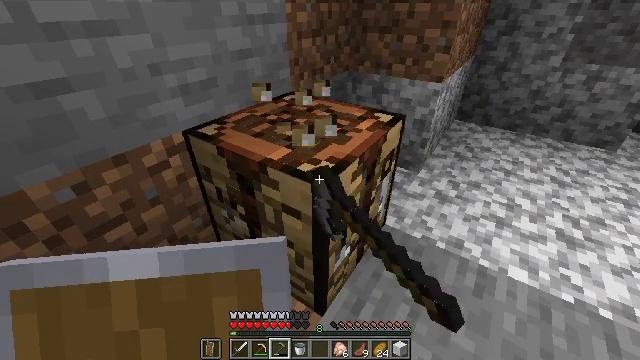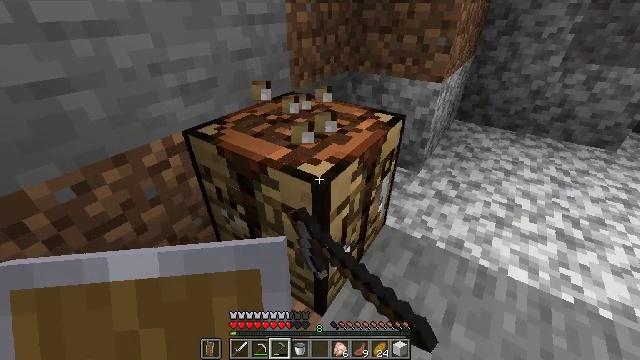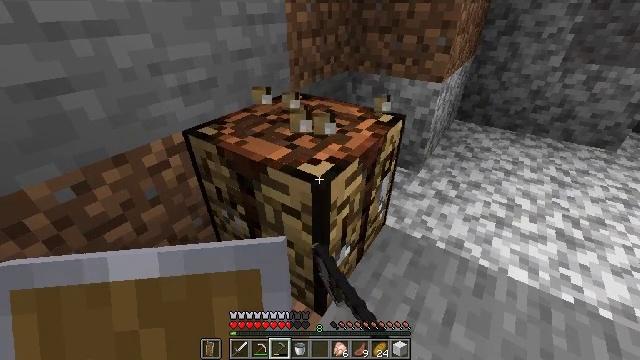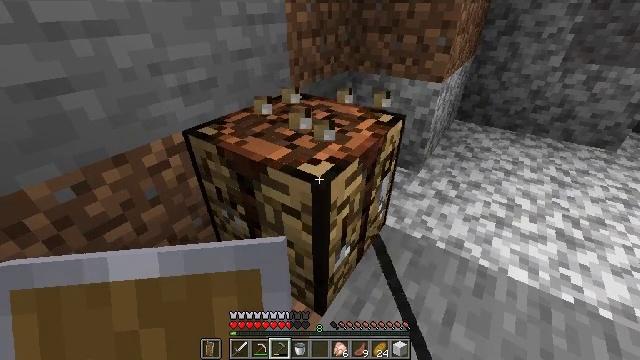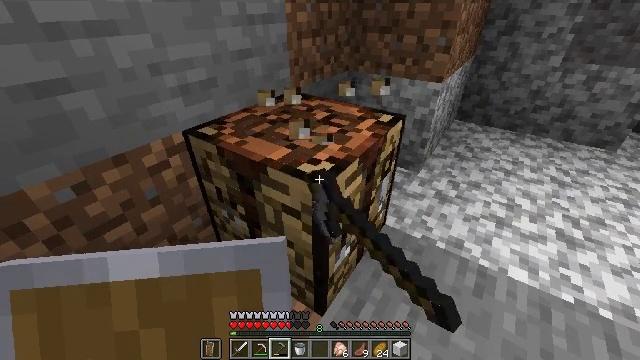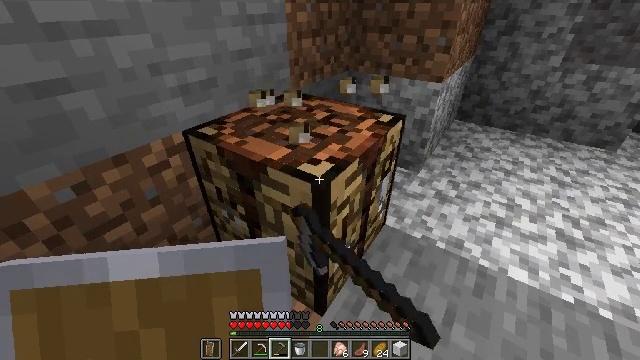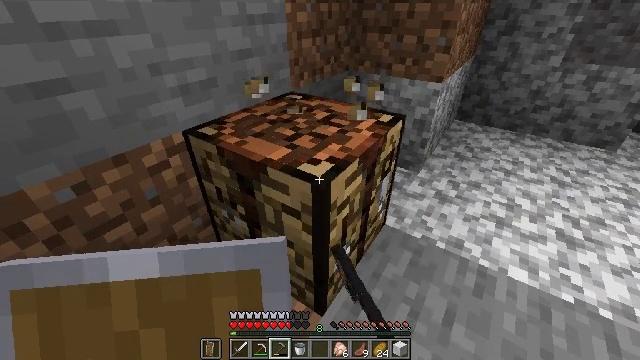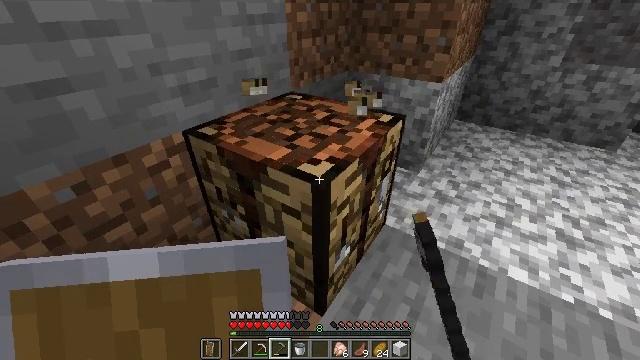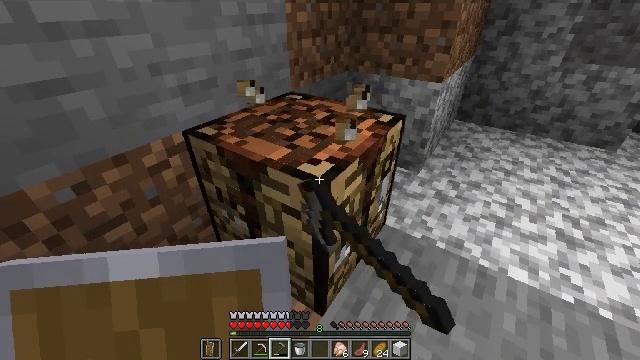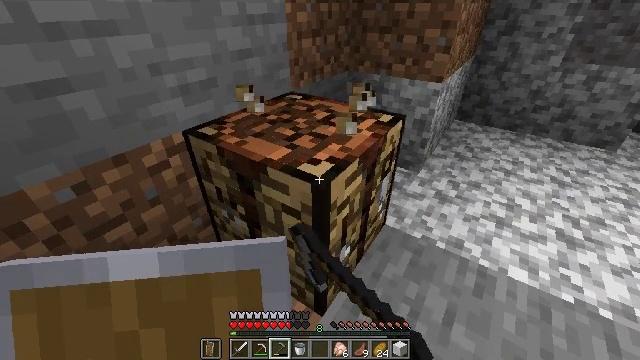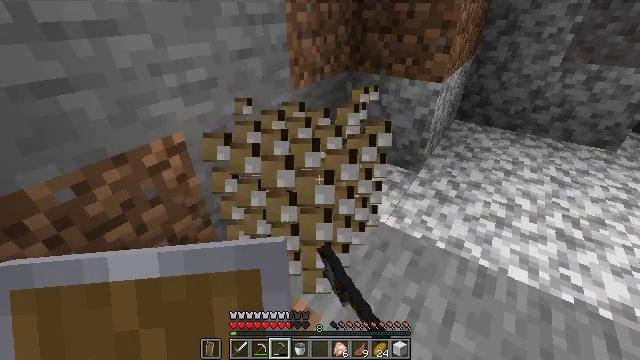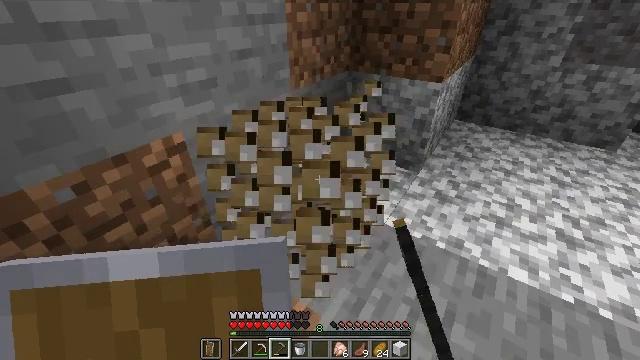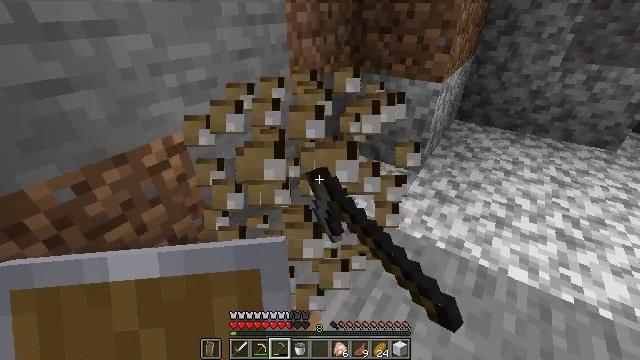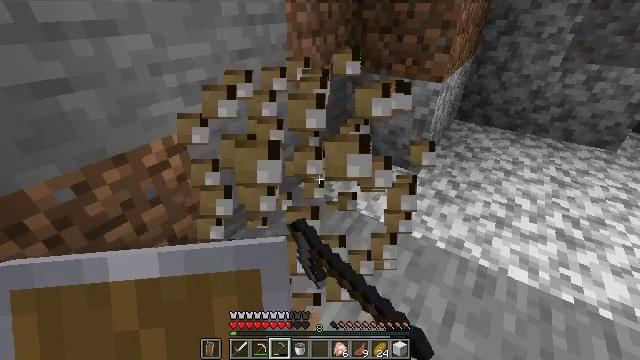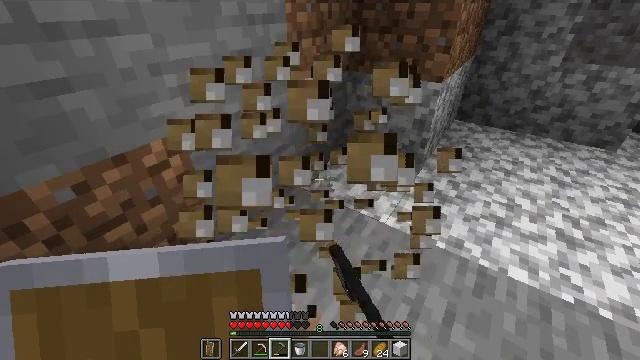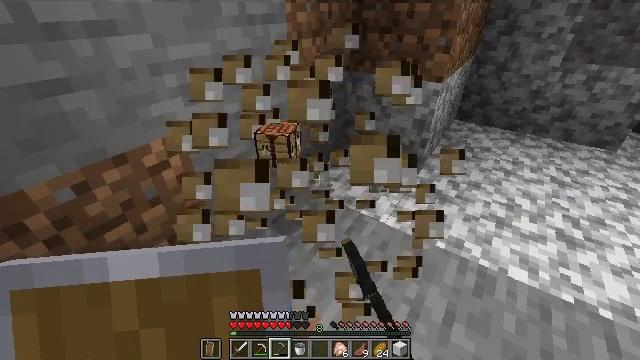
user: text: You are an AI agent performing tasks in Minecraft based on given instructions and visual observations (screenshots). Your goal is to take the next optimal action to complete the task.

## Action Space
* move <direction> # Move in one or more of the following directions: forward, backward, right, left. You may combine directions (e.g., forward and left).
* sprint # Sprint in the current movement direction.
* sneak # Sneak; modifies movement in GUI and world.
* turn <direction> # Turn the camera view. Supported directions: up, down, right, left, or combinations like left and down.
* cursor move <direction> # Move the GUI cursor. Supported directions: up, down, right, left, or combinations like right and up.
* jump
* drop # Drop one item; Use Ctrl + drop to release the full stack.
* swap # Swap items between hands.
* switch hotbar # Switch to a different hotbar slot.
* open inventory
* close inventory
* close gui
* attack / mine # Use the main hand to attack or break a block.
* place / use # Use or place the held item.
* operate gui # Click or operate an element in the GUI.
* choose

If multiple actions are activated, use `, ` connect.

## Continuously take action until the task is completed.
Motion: motion action
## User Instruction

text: Mine block crafting table.
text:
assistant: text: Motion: attack / mine
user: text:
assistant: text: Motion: attack / mine
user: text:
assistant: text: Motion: attack / mine
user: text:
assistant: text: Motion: attack / mine
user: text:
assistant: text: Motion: attack / mine
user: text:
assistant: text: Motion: attack / mine
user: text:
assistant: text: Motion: attack / mine
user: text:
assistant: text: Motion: attack / mine
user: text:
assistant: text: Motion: attack / mine
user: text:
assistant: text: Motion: attack / mine
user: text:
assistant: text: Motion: attack / mine
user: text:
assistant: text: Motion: attack / mine
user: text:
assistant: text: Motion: attack / mine
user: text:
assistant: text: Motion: attack / mine
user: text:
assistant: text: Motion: attack / mine
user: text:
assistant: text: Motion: attack / mine